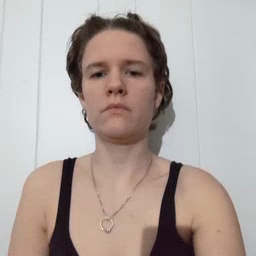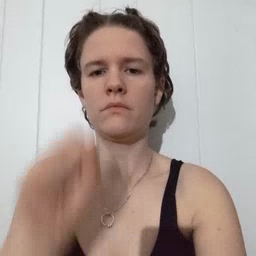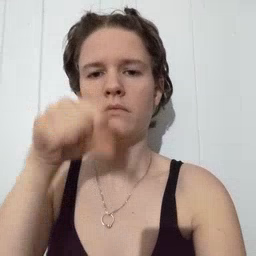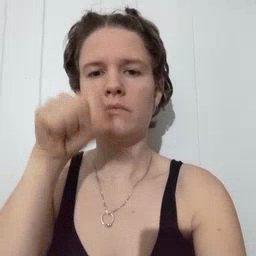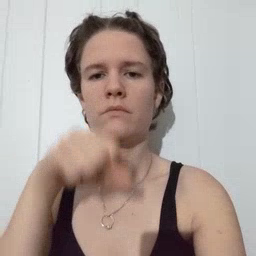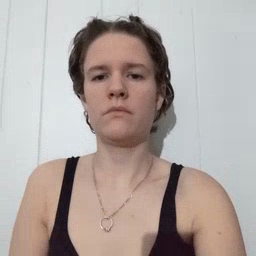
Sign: carrot